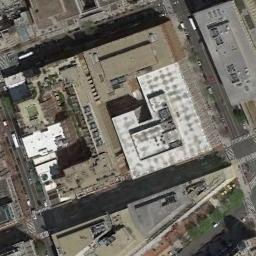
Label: commercial_area